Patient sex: M
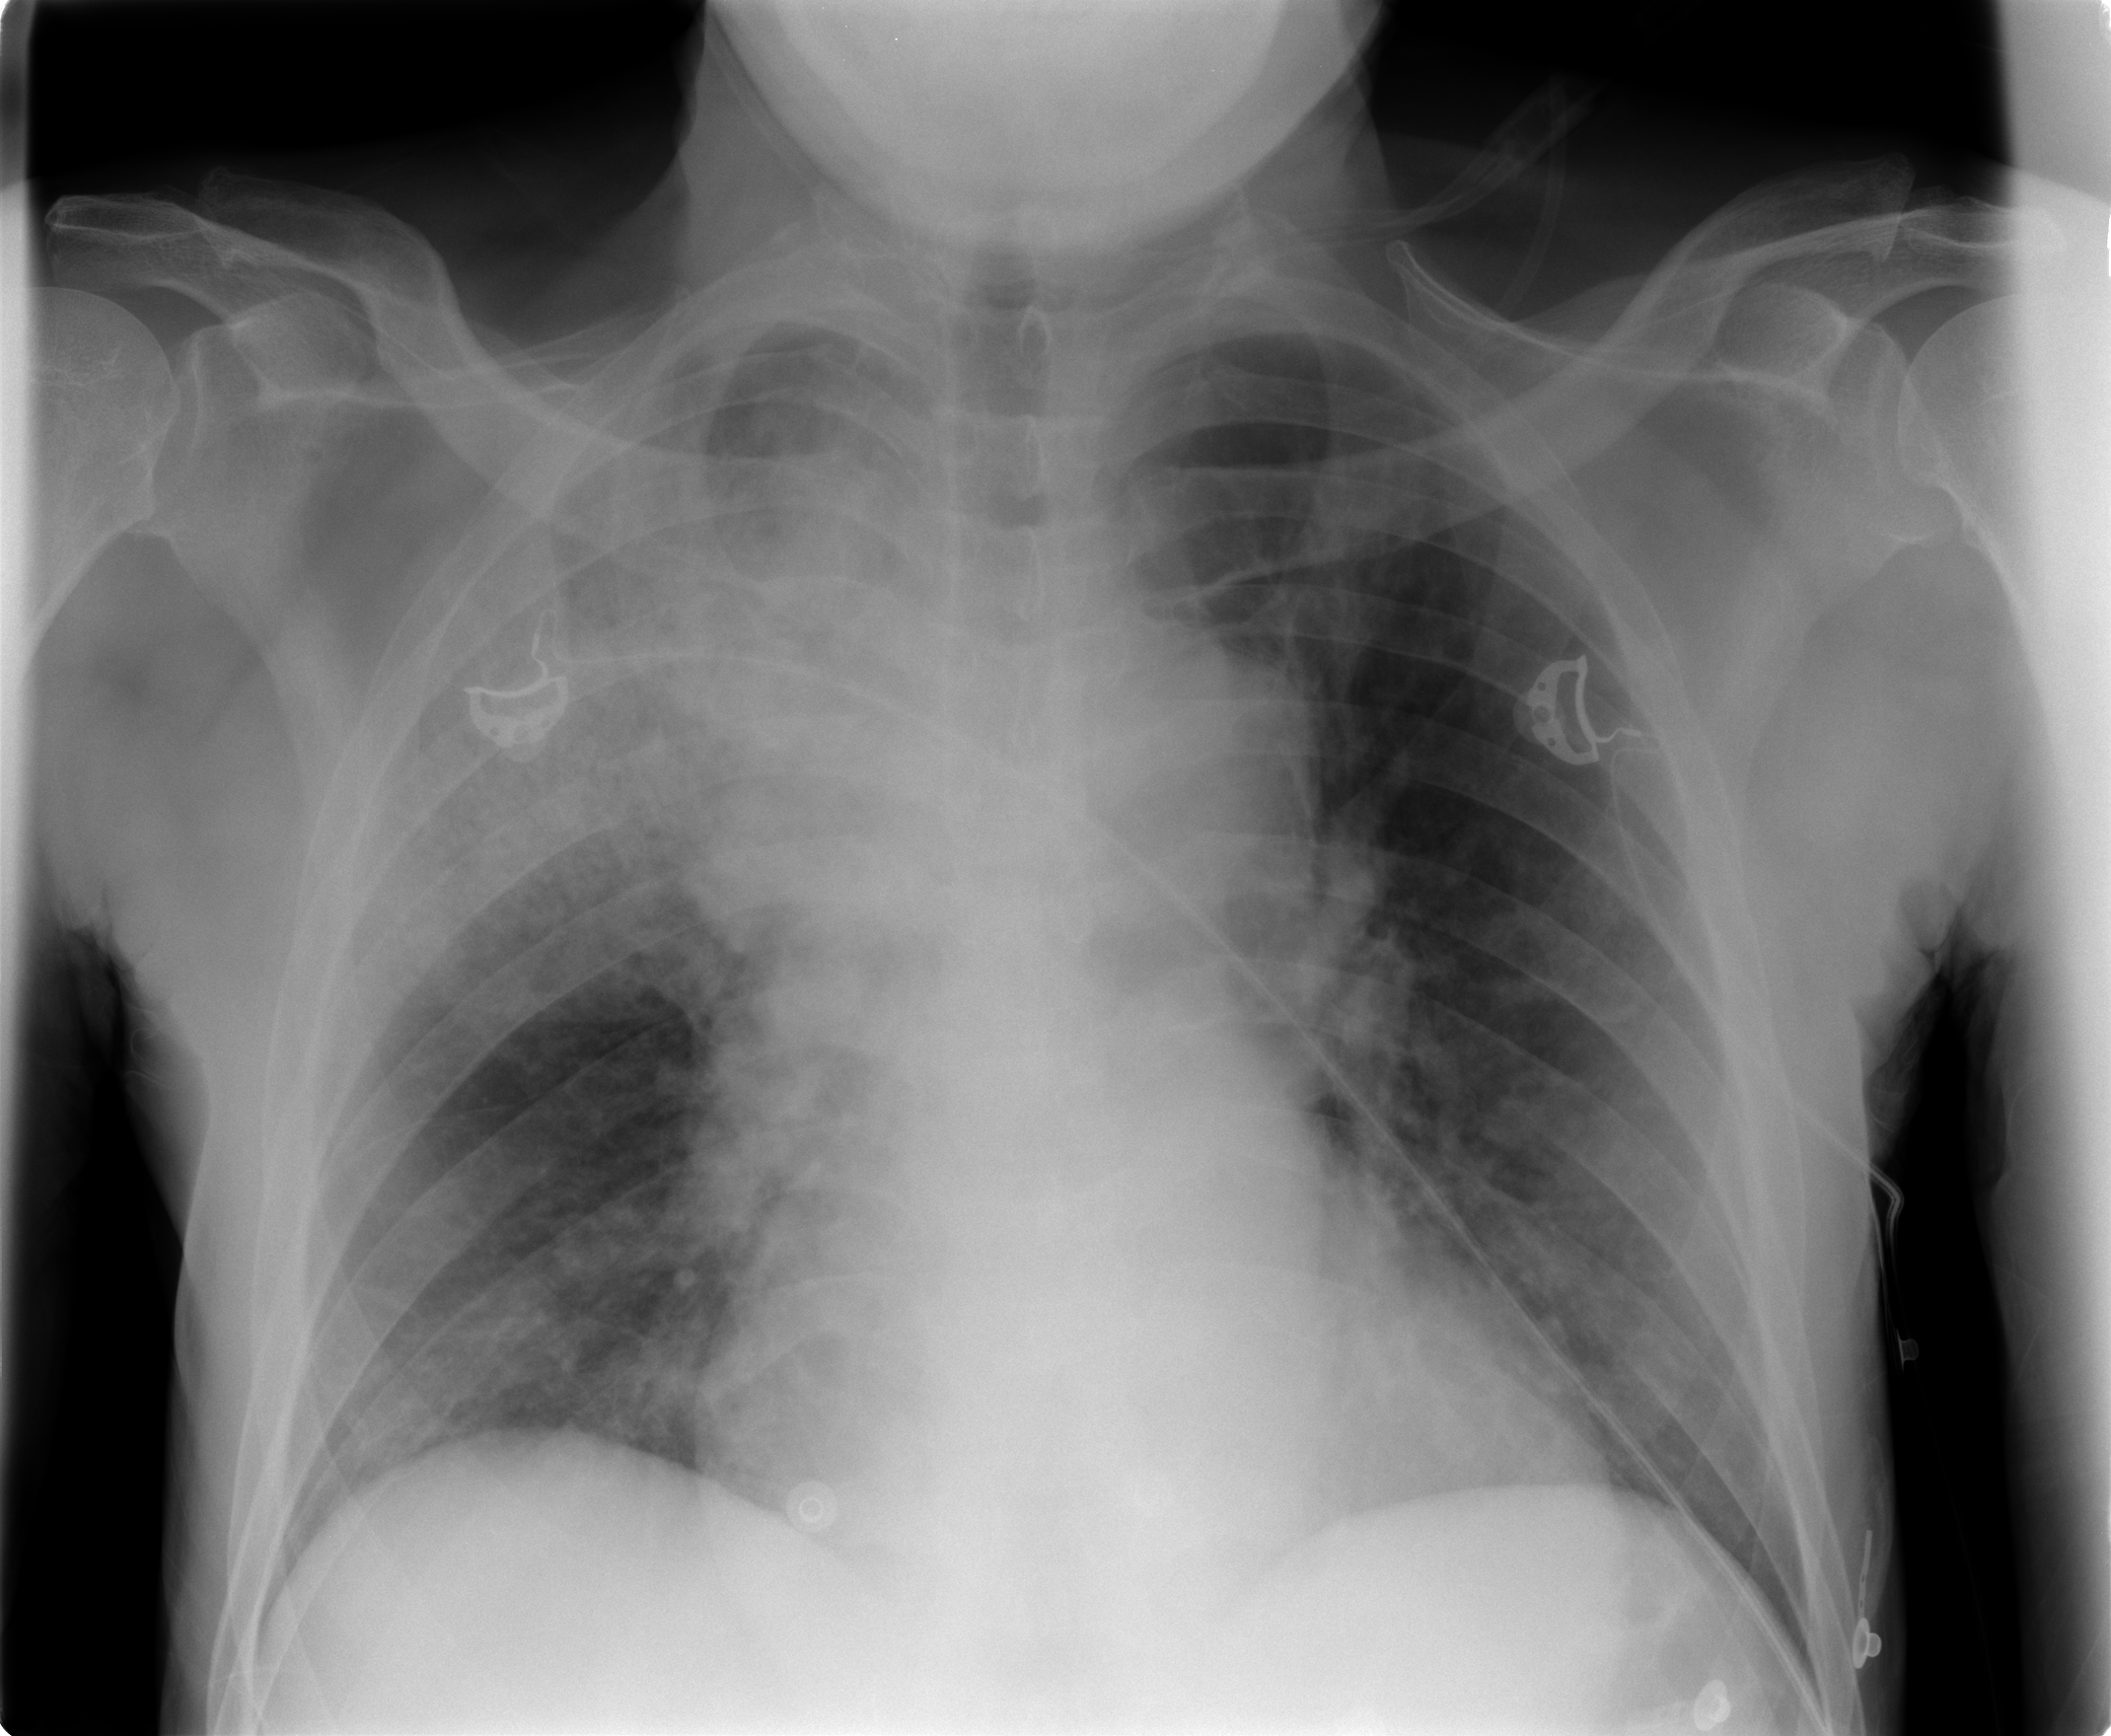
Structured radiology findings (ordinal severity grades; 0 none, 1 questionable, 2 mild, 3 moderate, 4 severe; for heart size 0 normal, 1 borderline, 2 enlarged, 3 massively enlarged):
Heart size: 2
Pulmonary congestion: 0
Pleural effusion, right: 0
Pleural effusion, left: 0
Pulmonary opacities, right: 3
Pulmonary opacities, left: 0
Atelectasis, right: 0
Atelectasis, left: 0